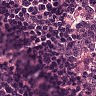
Metastatic tissue present: no